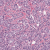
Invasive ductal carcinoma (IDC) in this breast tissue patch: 1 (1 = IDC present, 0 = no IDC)